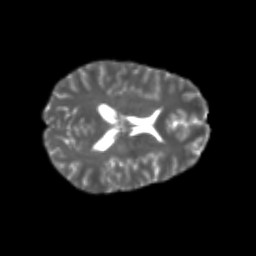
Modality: T2w
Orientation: axial
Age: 21
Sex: male
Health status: healthy
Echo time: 0.074 s